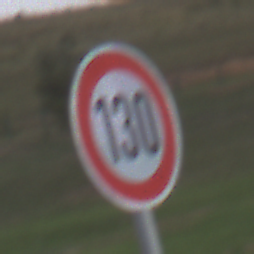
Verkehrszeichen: Geschwindigkeit130
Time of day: SunriseSunset
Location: Outdoor (RoadRail)
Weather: PartlyCloudy
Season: NotSpecified
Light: Natural